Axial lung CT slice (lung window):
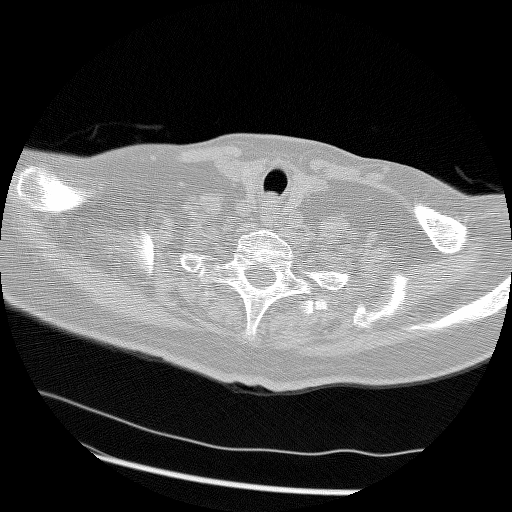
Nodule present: no